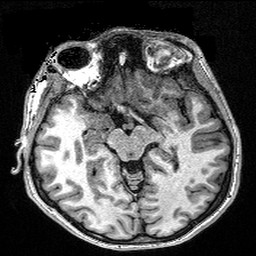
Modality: T1w
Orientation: coronal
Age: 26
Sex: female